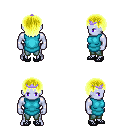
a pixel art fantasy rpg character, male body template, dark elf, purple skin, teal tunic, teal pants, gold plain hairstyle, purple tiara, ghillies, four views (front, back, left, right), 2x2 character sprite sheet, small pixel art, hard edges, no anti-aliasing